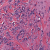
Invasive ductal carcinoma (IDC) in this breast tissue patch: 1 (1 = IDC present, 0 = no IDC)